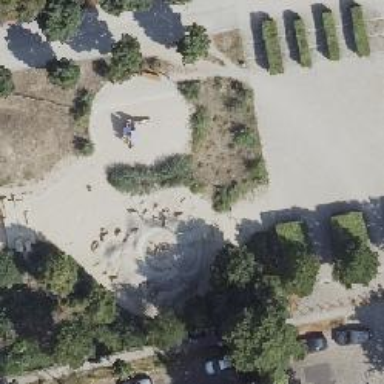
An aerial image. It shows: Playground with water feature.